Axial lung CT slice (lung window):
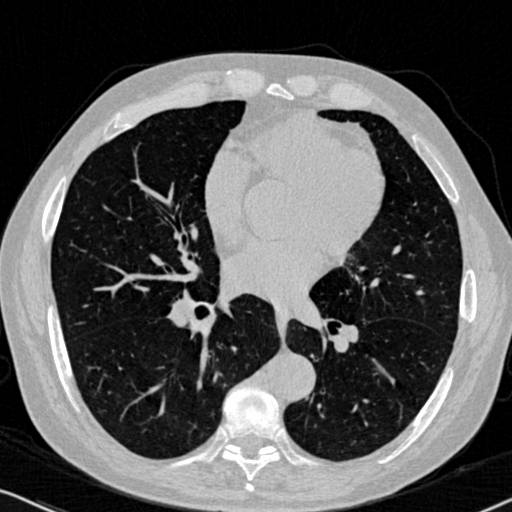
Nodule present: no